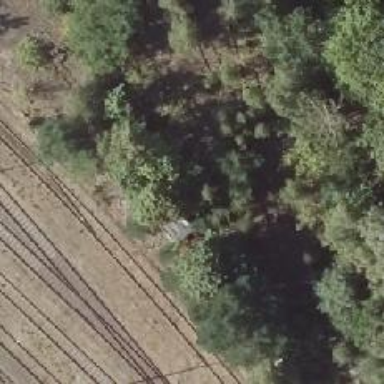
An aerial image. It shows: Disused railway yard with one track.